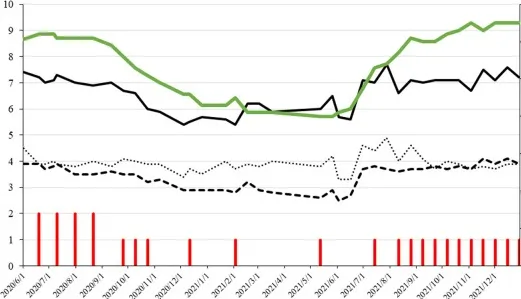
Clinical course of the treatment. Performance status is rated from 0 to 4 for fatigue (lethargy, malaise, and asthenia); 0: none, 1: increased fatigue over baseline, but not altering normal activities; 2: moderate or causing difficulty in performing some activities; 3: severe or loss of ability to perform some activities; 4: bedridden or disabled (Date, 1999).
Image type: electrography (ekg)